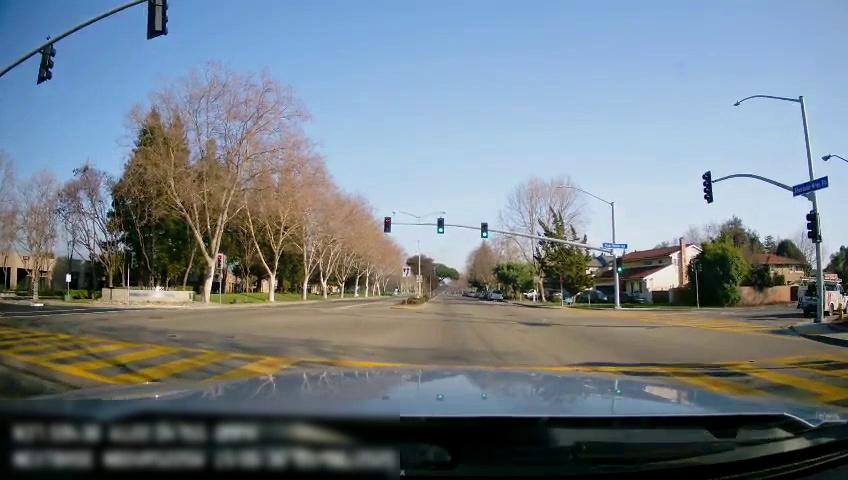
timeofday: Day
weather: Sunny
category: Drivable Space
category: Vehicles | SUV
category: Vehicles | Car
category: Vehicles | Truck
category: Vehicles | SUV
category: Vehicles | SUV
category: Vehicles | Truck
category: Vehicles | SUV
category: Lanes | Opposite Lane
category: Traffic | Lights
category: Traffic | Lights
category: Traffic | Lights
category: Traffic | Lights
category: Traffic | Lights
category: Traffic | Lights
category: Traffic | Lights
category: Traffic | Signs
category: Traffic | Signs
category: Traffic | Lights
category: Traffic | Lights
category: Traffic | Lights
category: Traffic | Signs
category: Traffic | Lights
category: Traffic | Lights